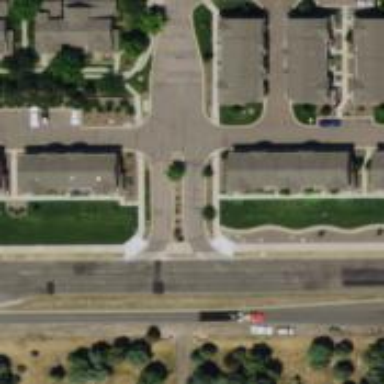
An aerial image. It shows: Uncontrolled road crossing.